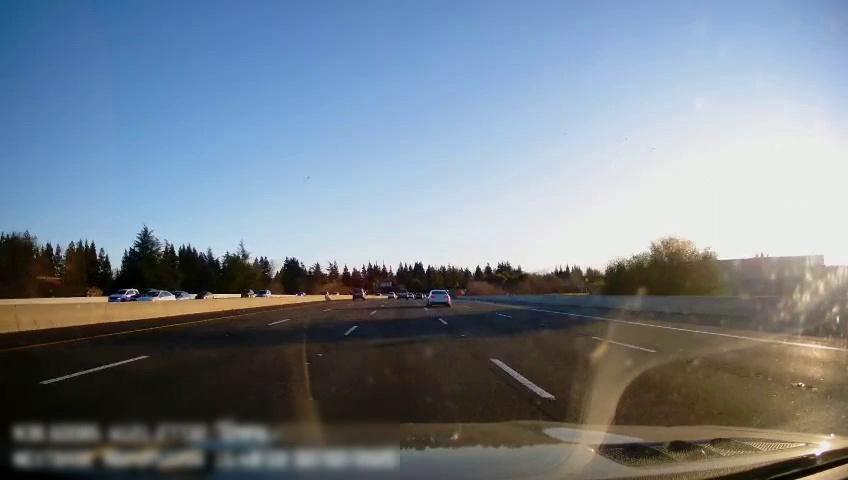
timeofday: Day
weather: Sunny
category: Drivable Space
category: Vehicles | SUV
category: Vehicles | Car
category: Vehicles | Truck
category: Vehicles | SUV
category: Vehicles | Car
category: Vehicles | SUV
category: Vehicles | Car
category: Vehicles | Car
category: Vehicles | SUV
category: Vehicles | SUV
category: Vehicles | Car
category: Lanes | Alternate Lane
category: Lanes | Alternate Lane
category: Lanes | Current Lane
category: Lanes | Current Lane
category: Lanes | Alternate Lane
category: Lanes | Alternate Lane